Interaction volume radius: 5 \u00c5
Interaction volume height: 25 \u00c5
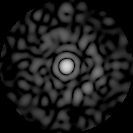
Disorder parameter: 0.8529